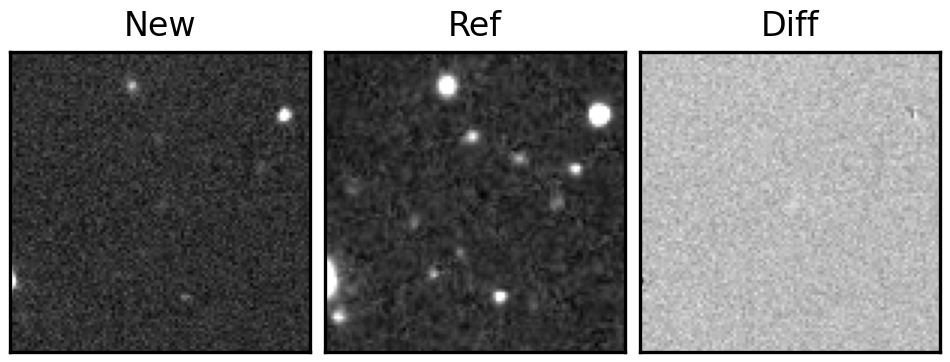
Label: real